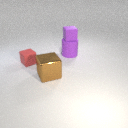
large purple rubber cylinder below small purple rubber cube